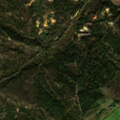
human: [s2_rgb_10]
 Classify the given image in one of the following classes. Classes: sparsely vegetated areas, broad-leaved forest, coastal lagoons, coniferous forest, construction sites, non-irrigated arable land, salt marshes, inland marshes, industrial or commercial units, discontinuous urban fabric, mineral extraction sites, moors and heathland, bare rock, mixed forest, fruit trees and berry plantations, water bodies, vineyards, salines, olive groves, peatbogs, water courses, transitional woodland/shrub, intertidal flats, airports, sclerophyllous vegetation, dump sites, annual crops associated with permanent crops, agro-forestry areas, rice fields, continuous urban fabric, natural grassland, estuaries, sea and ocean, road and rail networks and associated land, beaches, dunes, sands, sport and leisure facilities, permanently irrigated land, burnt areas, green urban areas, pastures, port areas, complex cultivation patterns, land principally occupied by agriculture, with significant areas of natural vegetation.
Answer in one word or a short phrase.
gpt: land principally occupied by agriculture, with significant areas of natural vegetation, broad-leaved forest, transitional woodland/shrub